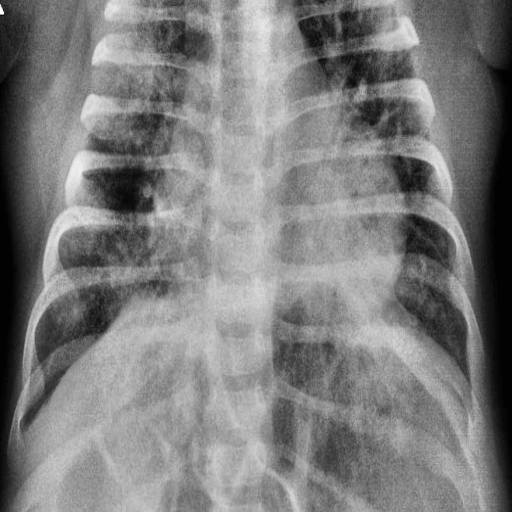
Finding: PNEUMONIA